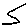
Label: zigzag